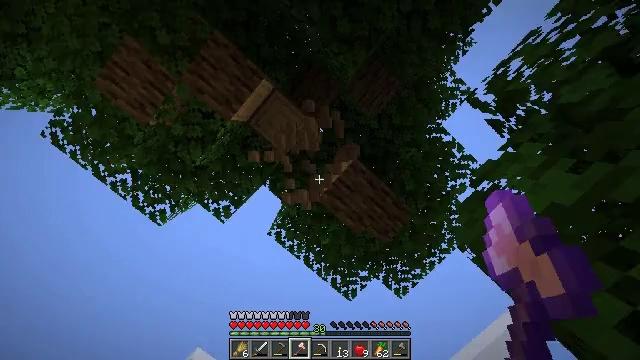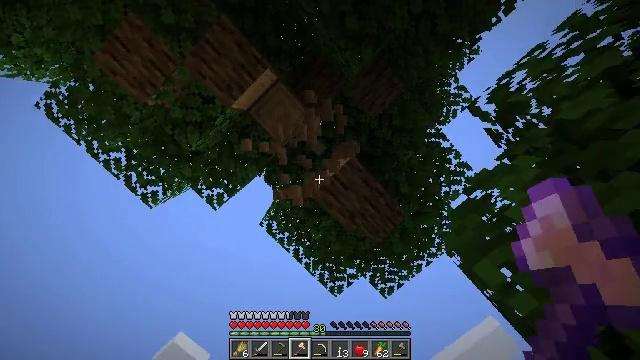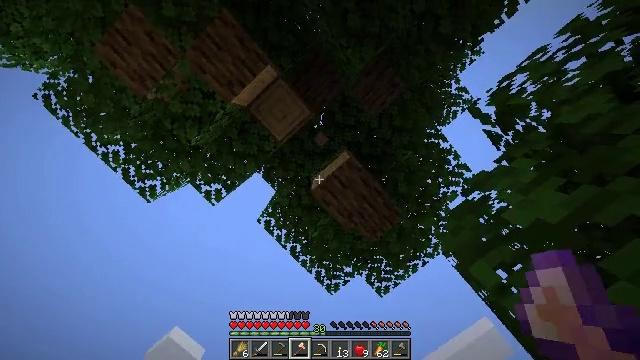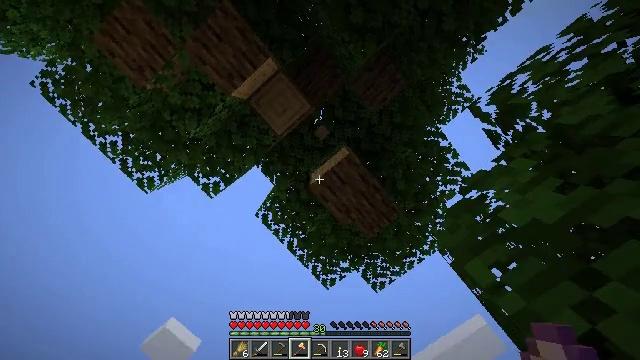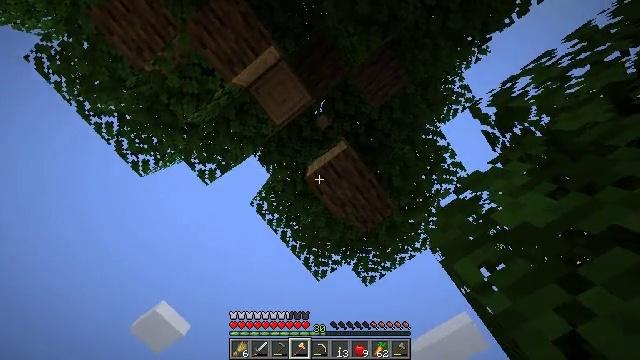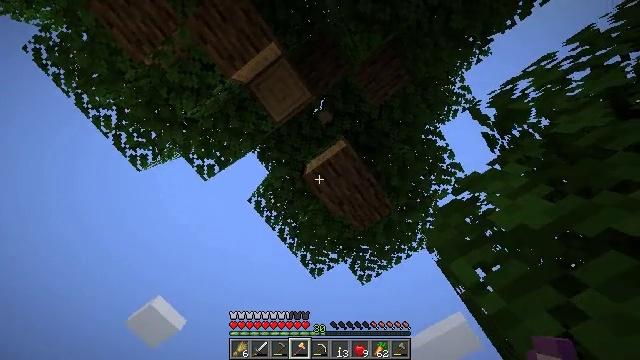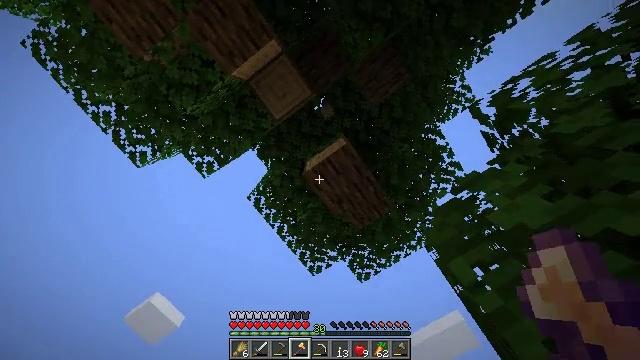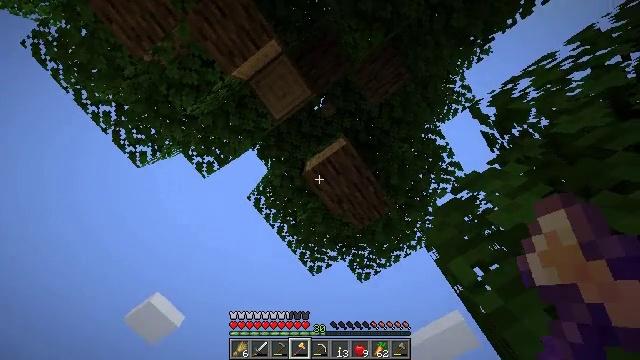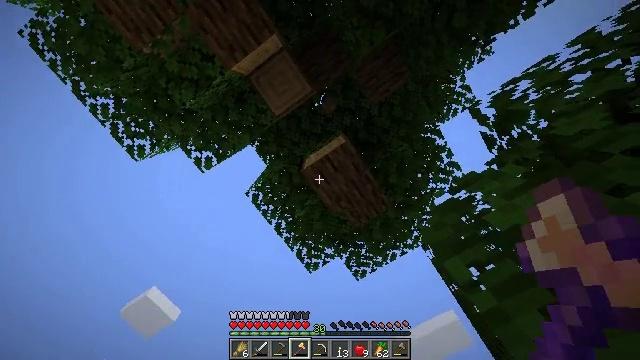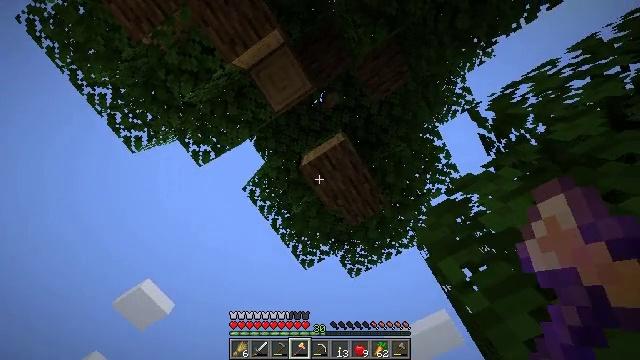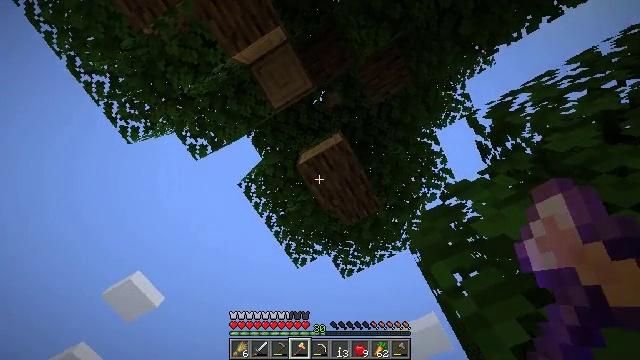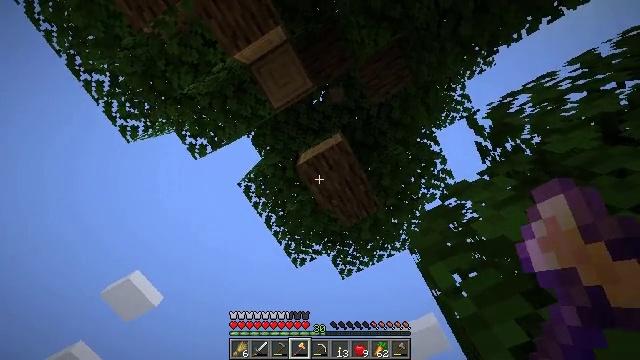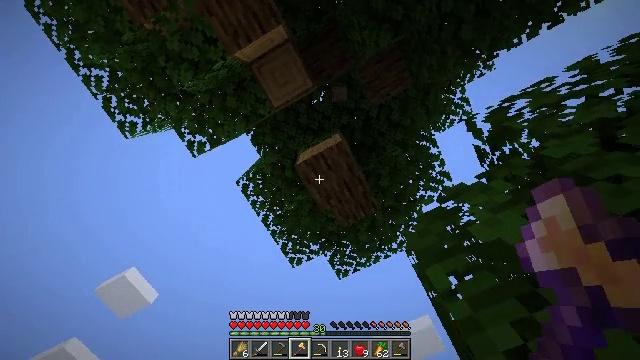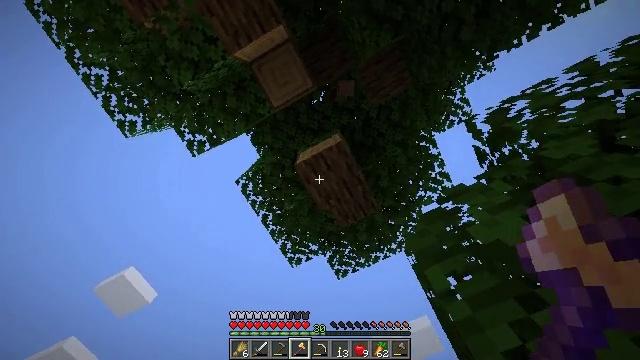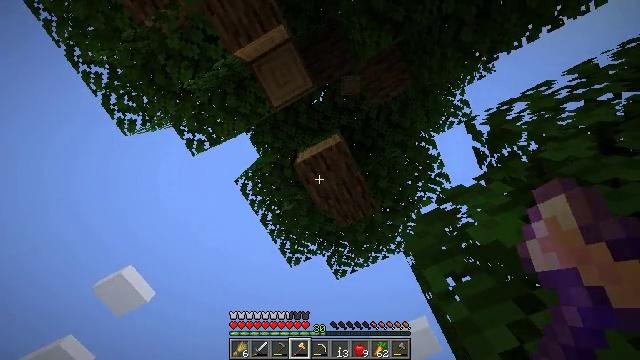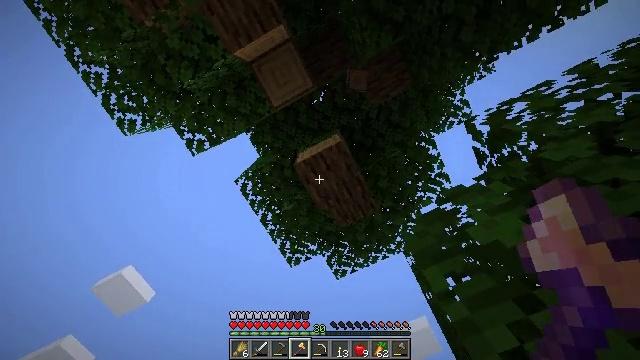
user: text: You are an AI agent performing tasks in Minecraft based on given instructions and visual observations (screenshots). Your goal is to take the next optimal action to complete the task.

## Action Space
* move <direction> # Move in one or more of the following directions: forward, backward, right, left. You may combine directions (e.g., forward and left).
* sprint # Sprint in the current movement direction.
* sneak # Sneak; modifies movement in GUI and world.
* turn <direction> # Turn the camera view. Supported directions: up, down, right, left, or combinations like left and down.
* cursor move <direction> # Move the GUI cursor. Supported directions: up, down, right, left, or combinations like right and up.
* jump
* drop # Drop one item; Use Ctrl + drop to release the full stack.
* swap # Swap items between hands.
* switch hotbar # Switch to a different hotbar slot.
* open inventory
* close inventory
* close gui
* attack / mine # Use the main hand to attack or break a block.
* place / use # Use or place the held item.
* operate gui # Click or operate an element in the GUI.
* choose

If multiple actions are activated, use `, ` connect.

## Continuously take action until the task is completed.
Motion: motion action
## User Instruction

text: Dig up the grass block for dirt.
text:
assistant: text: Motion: turn right and down, attack / mine
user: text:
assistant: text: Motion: turn right, attack / mine
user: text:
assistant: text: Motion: turn right and down, attack / mine
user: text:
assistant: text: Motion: turn right and down, attack / mine
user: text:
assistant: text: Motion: turn right, attack / mine
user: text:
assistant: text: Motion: attack / mine
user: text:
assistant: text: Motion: attack / mine
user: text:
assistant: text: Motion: turn right, attack / mine
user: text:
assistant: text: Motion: turn right, attack / mine
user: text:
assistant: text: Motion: turn right, attack / mine
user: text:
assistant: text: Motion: attack / mine
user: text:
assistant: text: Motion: turn right, attack / mine
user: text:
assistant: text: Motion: attack / mine
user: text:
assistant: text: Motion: attack / mine
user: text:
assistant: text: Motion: attack / mine
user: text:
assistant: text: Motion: attack / mine
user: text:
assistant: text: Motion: attack / mine
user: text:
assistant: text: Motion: attack / mine
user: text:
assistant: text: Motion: attack / mine
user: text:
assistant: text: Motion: attack / mine
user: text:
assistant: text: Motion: turn right and up
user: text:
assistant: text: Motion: turn right
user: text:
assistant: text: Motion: attack / mine
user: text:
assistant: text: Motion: attack / mine
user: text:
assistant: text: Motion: attack / mine
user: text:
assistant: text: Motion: attack / mine
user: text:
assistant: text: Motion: attack / mine
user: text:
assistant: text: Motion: attack / mine
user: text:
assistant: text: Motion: attack / mine
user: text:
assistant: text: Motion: attack / mine